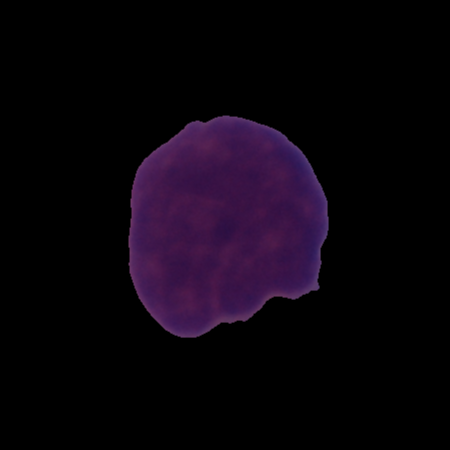
Label: cancer